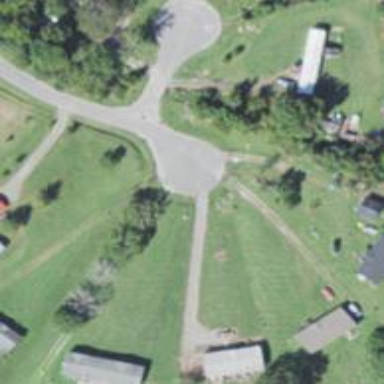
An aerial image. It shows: Turning circle on the road.